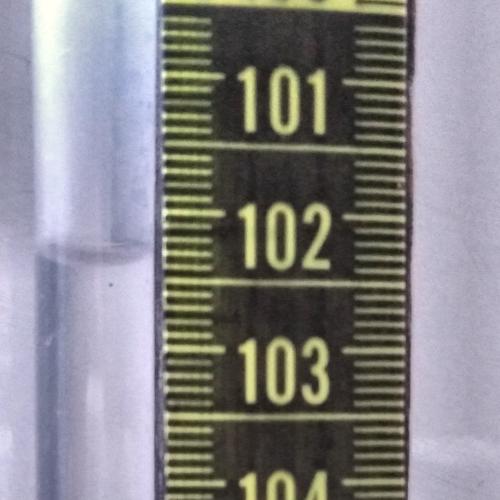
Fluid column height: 102.4 cm